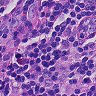
Metastatic tissue present: yes